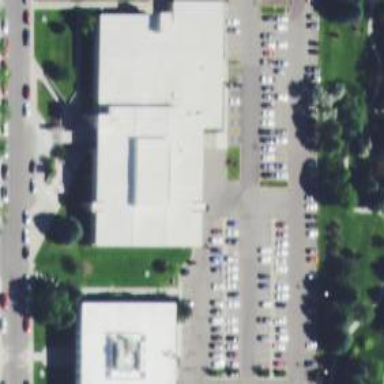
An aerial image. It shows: Parking space.